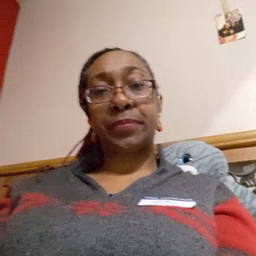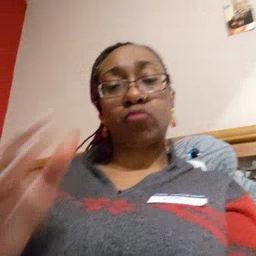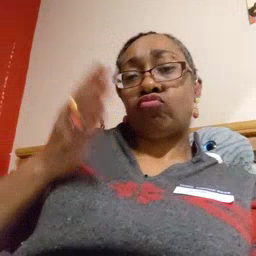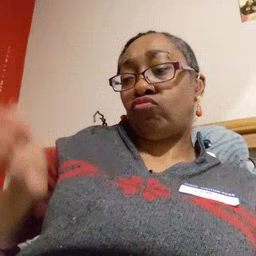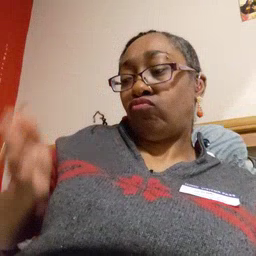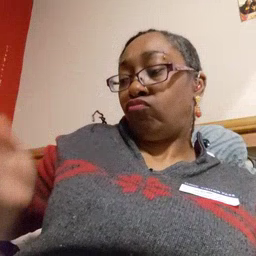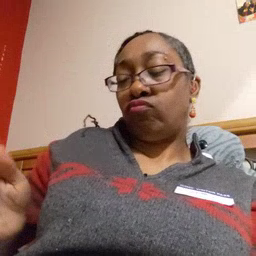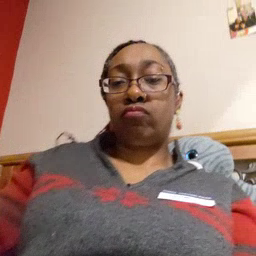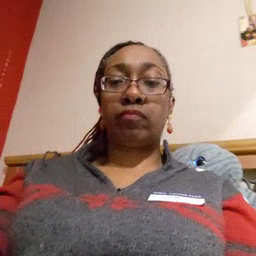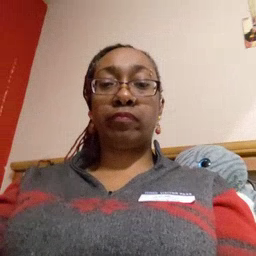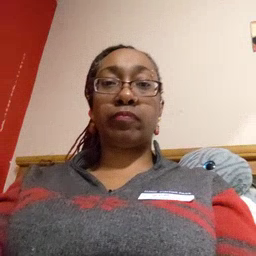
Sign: beside